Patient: sex F, age 64
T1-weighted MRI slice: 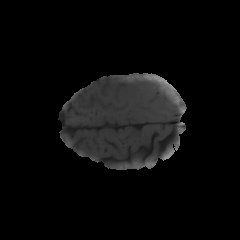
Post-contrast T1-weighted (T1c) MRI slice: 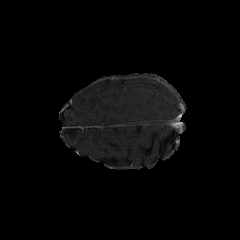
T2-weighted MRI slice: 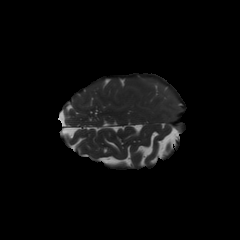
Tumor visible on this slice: yes
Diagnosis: Glioblastoma, IDH-wildtype
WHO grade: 4